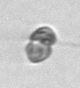
Label: Dinophyceae